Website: home-depot
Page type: account-selection
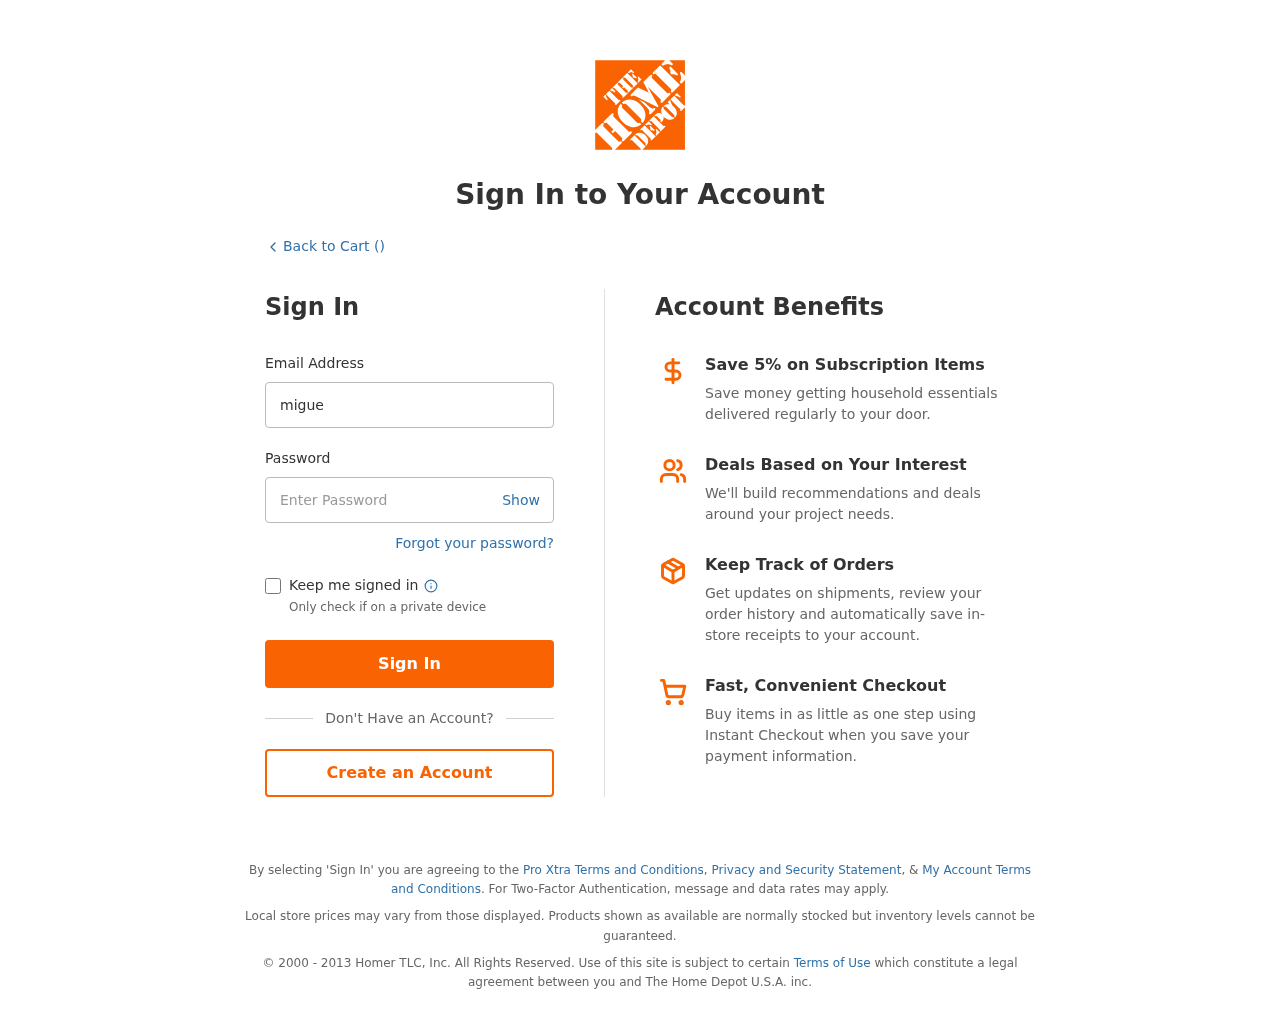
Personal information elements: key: PII_LOGIN_USERNAME
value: miguelmoore53